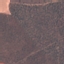
Land use / land cover class: PermanentCrop